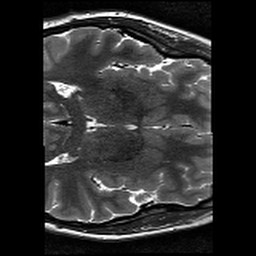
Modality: T2w
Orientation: axial
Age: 23
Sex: female